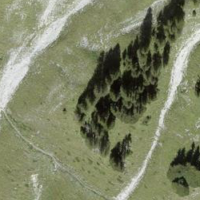
EUNIS habitat code: 31
Species observed at this site:
Monticola saxatilis
Alectoris graeca